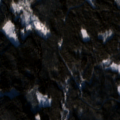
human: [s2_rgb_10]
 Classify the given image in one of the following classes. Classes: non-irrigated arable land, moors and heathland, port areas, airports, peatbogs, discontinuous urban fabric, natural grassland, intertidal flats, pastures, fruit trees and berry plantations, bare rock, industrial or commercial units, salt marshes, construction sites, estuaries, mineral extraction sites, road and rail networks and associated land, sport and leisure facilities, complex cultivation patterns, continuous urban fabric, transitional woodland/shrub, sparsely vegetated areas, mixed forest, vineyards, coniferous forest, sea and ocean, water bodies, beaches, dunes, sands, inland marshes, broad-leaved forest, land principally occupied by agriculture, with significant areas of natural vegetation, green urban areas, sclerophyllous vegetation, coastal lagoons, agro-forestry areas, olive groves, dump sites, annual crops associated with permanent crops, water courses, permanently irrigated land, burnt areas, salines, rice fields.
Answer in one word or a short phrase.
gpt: coniferous forest